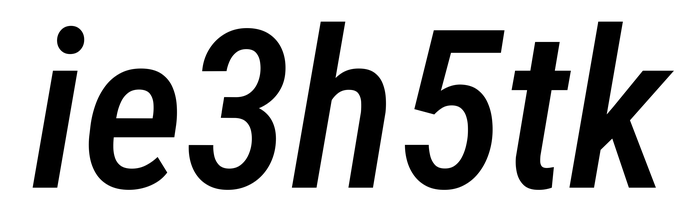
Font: Roboto-Italic_Condensed_Medium_Italic